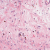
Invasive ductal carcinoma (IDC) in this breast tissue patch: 0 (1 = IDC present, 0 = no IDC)